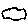
Label: cloud